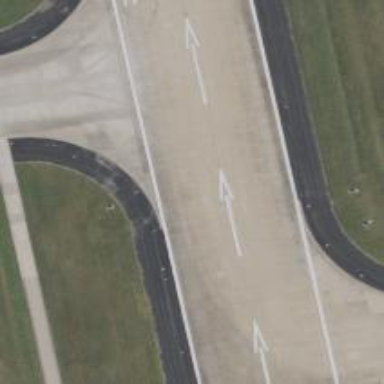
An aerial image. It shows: Image of taxiway at airport.